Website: home-depot
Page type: account-dashboard
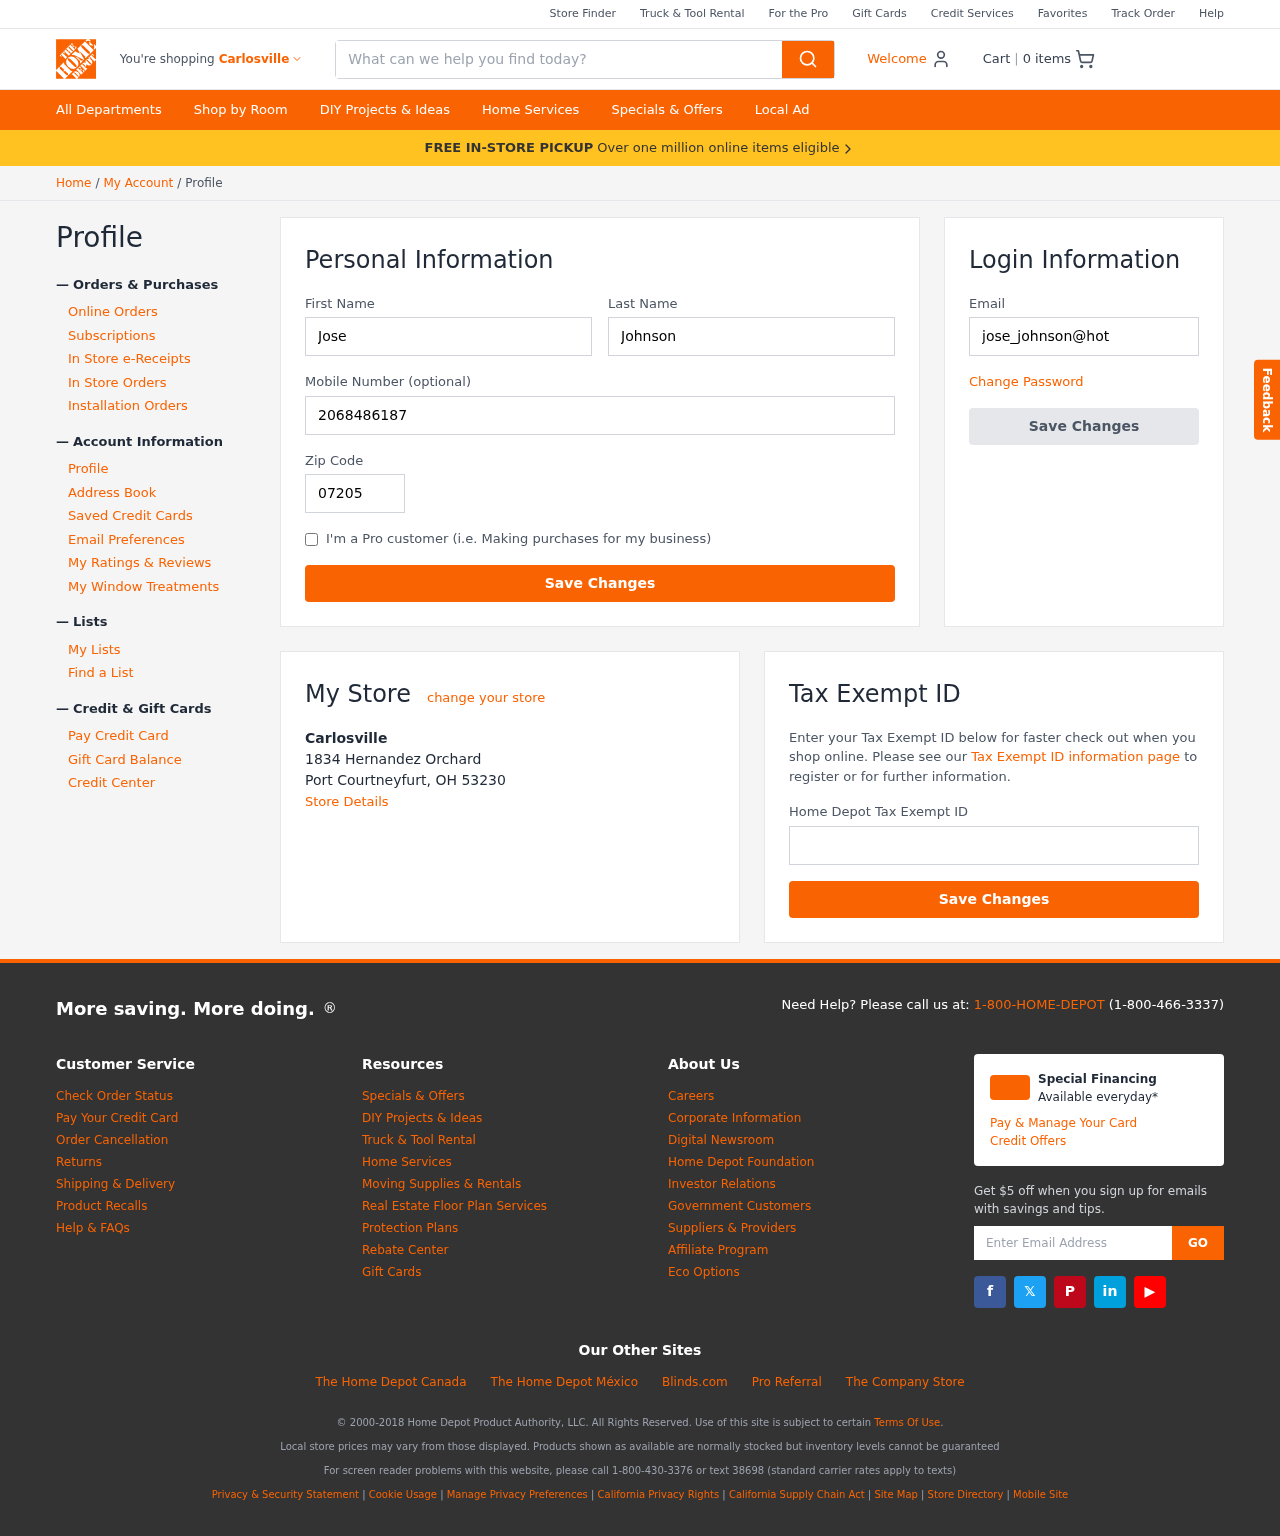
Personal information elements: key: PII_CITY
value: Carlosville
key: PII_EMAIL
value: jose_johnson@hotmail.com
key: PII_FIRSTNAME
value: Jose
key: PII_LASTNAME
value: Johnson
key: PII_LOCATION1_CITY_STATE_ZIP
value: Port Courtneyfurt, OH 53230
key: PII_LOCATION1_NAME
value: Carlosville
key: PII_LOCATION1_STREET
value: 1834 Hernandez Orchard
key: PII_PHONE
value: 2068486187
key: PII_POSTCODE
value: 07205
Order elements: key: ORDER_NUM_ITEMS
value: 0
Search elements: key: HEADER_SEARCH
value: What can we help you find today?